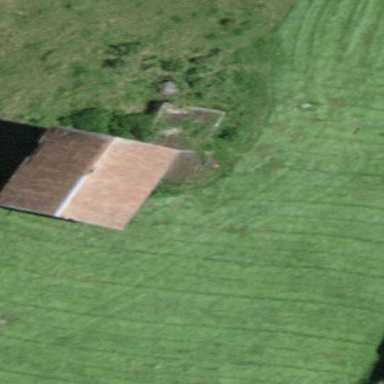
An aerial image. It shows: Barn.